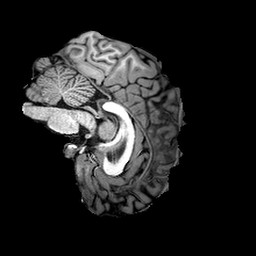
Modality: T1w
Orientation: sagittal